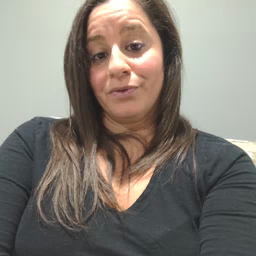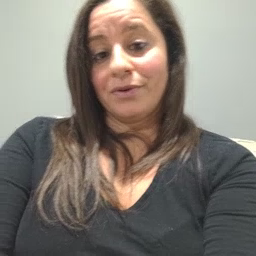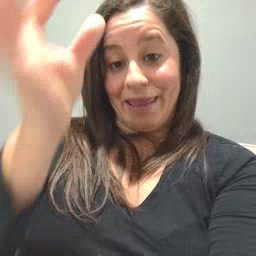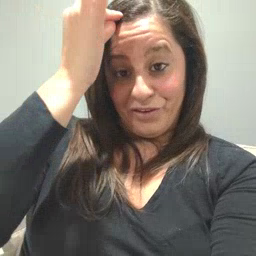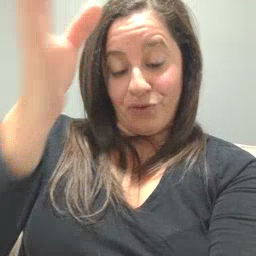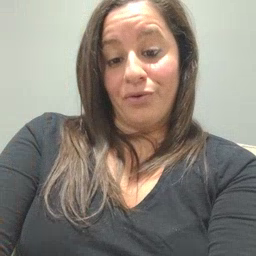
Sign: hair